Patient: sex F, age 29
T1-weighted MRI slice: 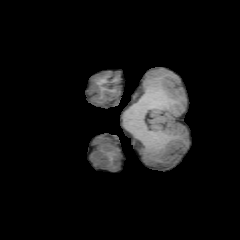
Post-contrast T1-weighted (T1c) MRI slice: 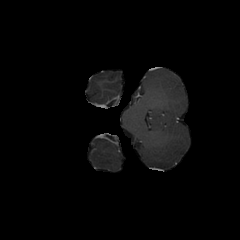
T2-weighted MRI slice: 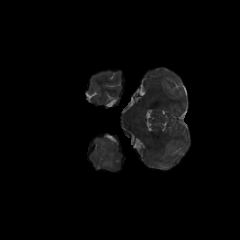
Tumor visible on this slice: yes
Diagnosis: Astrocytoma, IDH-mutant
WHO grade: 2